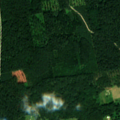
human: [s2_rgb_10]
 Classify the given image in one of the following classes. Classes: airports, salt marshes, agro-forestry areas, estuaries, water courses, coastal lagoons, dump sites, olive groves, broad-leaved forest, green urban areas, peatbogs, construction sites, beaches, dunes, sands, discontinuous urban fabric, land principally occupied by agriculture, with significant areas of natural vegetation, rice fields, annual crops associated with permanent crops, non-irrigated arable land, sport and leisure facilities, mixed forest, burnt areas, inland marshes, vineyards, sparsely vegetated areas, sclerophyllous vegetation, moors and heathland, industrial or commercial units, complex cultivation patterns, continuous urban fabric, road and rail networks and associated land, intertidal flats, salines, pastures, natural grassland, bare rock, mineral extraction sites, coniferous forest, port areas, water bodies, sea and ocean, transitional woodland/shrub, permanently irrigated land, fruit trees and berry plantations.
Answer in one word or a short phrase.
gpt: complex cultivation patterns, coniferous forest, mixed forest, transitional woodland/shrub